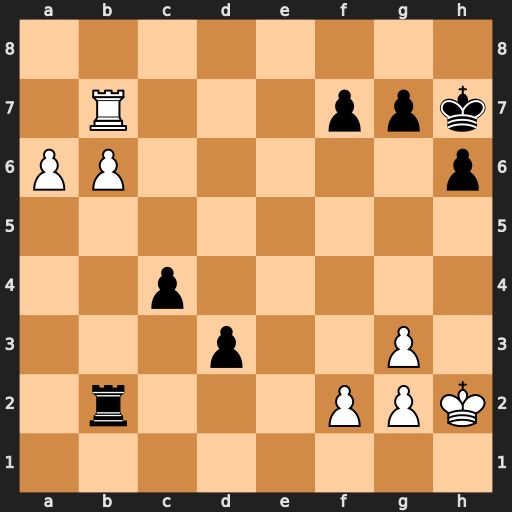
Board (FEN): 8/1R3ppk/PP5p/8/2p5/3p2P1/1r3PPK/8
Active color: w
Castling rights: -
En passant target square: -
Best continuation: a7 d2 Rd7